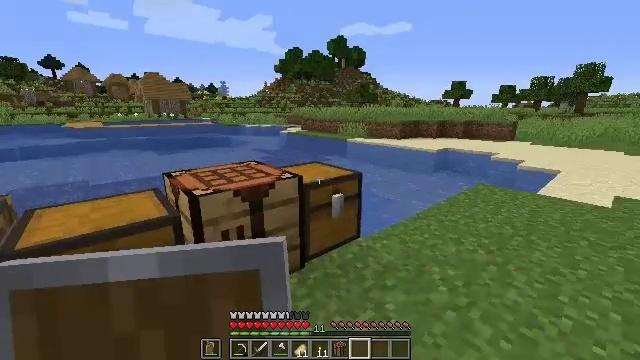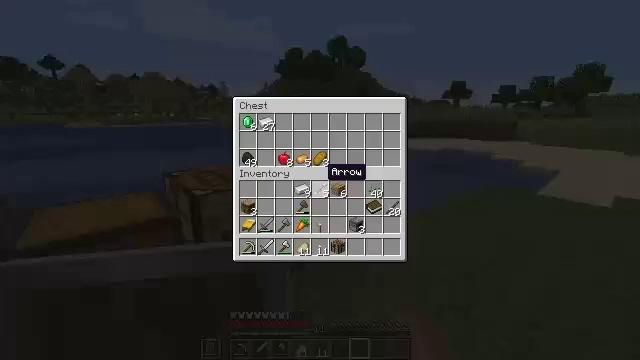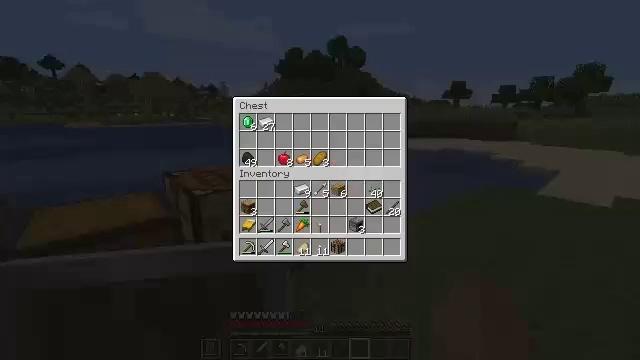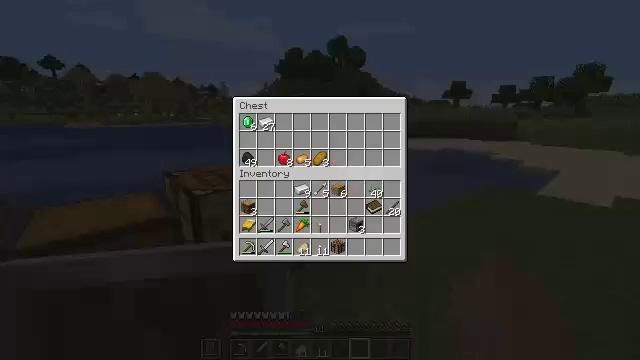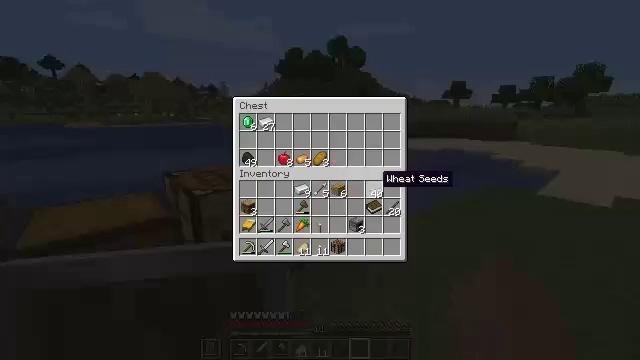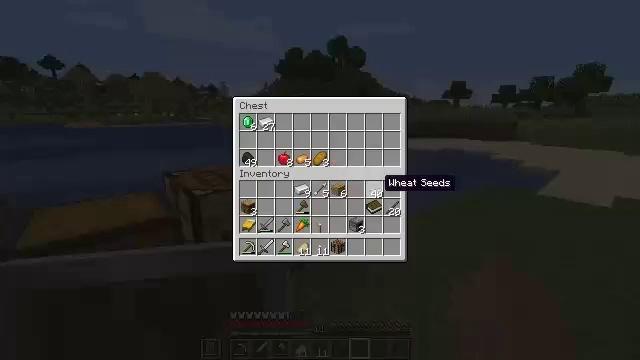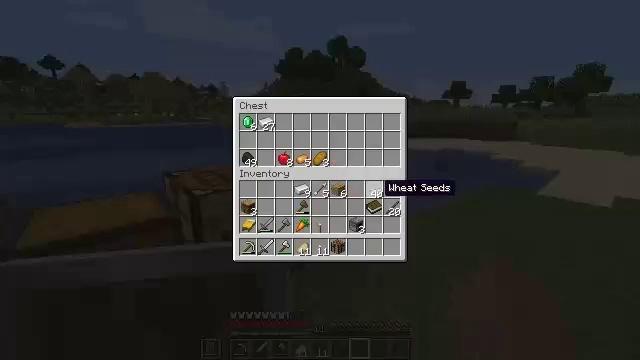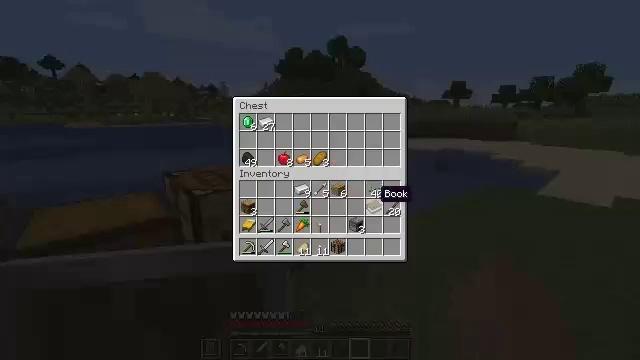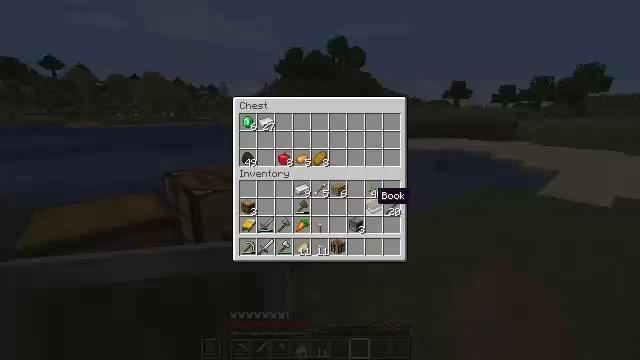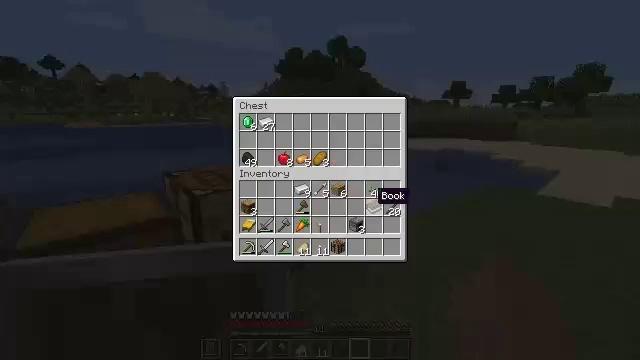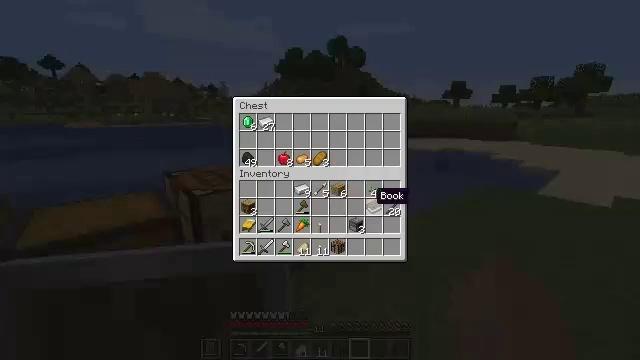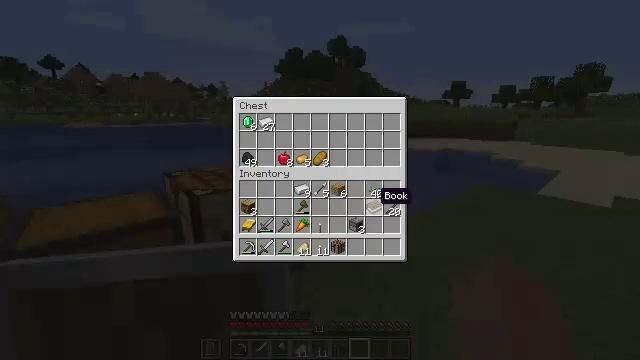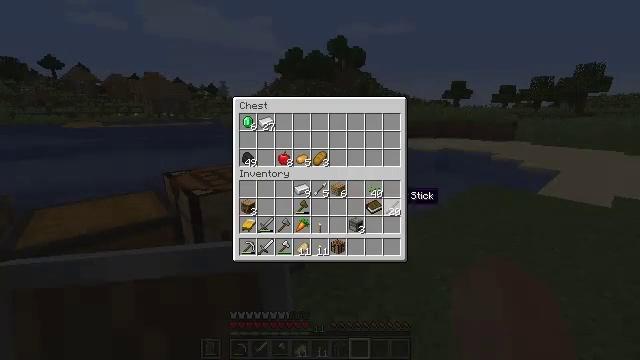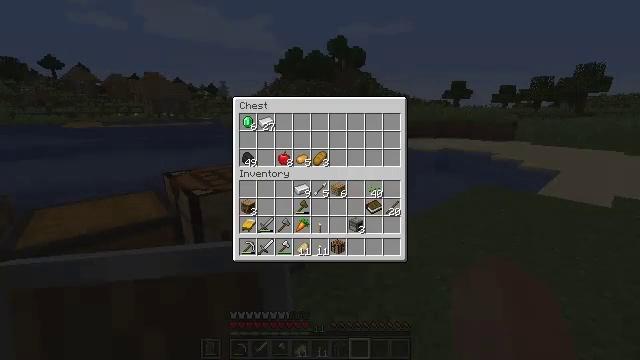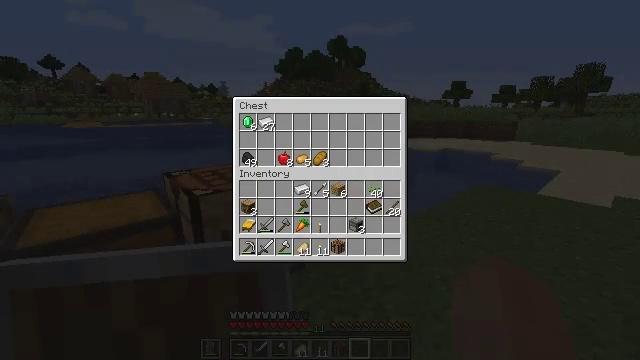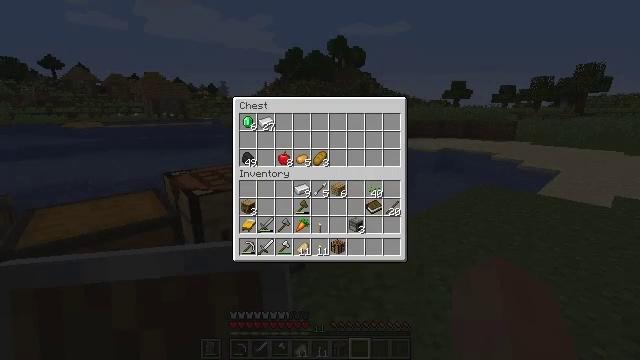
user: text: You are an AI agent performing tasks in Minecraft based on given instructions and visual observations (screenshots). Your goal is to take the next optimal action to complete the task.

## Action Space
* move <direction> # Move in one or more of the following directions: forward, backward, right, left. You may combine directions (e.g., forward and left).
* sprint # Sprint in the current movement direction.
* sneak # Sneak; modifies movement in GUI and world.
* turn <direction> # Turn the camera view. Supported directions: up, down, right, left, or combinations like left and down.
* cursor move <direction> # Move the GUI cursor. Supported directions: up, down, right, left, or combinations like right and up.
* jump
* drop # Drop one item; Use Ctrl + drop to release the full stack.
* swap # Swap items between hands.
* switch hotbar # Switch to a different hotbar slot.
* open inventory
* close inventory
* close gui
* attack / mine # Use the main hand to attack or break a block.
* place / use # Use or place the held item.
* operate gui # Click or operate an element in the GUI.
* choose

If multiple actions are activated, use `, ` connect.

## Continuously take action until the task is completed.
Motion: motion action
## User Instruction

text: Drop a wooden axe.
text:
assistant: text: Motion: no_op
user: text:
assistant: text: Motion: cursor move right and up
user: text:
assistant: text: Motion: cursor move right and down
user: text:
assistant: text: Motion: sneak, cursor move right and down
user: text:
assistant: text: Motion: sneak
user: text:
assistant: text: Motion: sneak
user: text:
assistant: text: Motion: sneak
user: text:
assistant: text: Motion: sneak
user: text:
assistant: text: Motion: sneak
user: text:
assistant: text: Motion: sneak
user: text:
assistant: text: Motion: sneak
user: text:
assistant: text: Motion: sneak, cursor move right
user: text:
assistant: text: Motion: sneak
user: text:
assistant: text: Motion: sneak
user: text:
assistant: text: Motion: sneak
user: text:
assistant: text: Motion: sneak, cursor move left
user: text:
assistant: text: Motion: sneak, cursor move left
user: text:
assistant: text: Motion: sneak
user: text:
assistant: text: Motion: sneak
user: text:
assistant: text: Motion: sneak
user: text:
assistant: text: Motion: sneak
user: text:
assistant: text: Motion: sneak
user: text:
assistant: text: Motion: sneak
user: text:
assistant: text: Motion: sneak, operate gui
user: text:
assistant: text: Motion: sneak, operate gui
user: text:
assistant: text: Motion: sneak, cursor move up
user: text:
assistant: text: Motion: sneak, cursor move up
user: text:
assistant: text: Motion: sneak
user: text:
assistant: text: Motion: sneak
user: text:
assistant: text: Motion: sneak